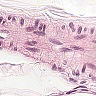
Metastatic tissue present: no